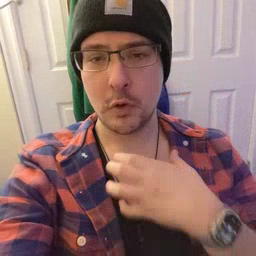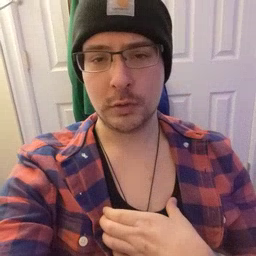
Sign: hungry